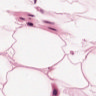
Metastatic tissue present: no